Question: I'm trying to enable cURL in PHP when *.php files resolve in IIS sites. Before I would install PHP the old fashion way and edit the php.ini file and just enable cURL by uncommenting this line:
extension=php_curl.dll
Now that the PHP install is automated in Windows for version 5.3.5, I'm not really sure what Windows did, or where to enable cURL. How can it be enabled in PHP 5.3.5?
<URL>
Also, do I need to do anything special in IIS for PHP files to be understood? I used to follow this guide, but again, now that the PHP install is automated, I don't even know how I can use these instructions.
<URL>
# EDIT:
So it looks like PHP will work in IIS 7 from the automated install. I found the Handler Mapping for *.php. So now I just need to figure out how to turn on cURL in PHP. Maybe I do it the same way. But in C:\Program Files (x86)\PHP5.3.

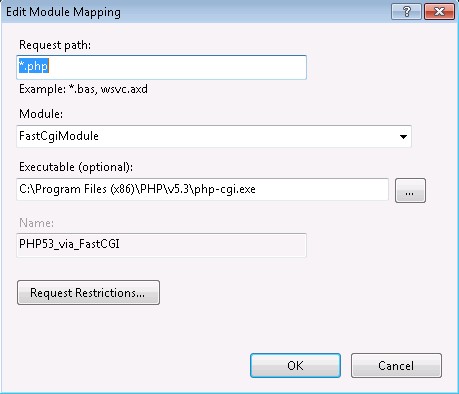
Answer: This was the missing part. cURL is already enabled by default in PHP 5.3.5.
'''
C:\>iisreset
Attempting stop...
Internet services successfully stopped
Attempting start...
Internet services successfully restarted
C:\>
'''
Test it!
'''
<html>
<head>
<title>PHP cURL Test</title>
</head>
<body>
<?php
echo function_exists('curl_version');
?>
</body>
</html>
'''